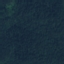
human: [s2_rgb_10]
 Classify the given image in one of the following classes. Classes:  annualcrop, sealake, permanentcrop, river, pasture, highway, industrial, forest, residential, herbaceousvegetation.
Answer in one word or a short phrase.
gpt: Forest